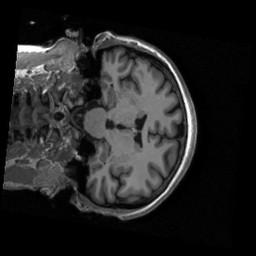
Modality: T1w
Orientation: coronal
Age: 28
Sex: female
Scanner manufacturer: siemens
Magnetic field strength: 3 T
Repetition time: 2.53 s
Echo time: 0.00267 s